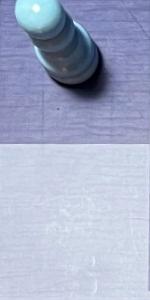
Label: Empty